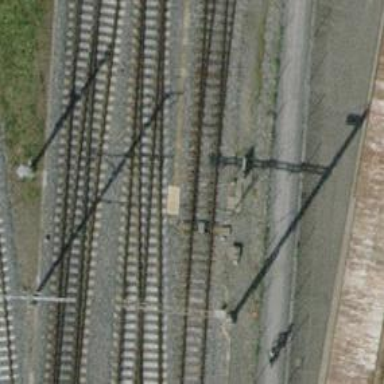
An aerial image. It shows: Railway switch.